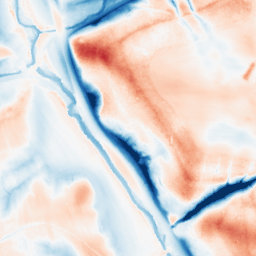
Category: edge_preserving
Decomposition family: guided
Decomposition parameters: radius: 16
eps: 1
Upsampling method: regularized
Upsampling parameters: scale: 4
lambda_reg: 0.01
Upsampling scale: 4